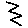
Label: zigzag